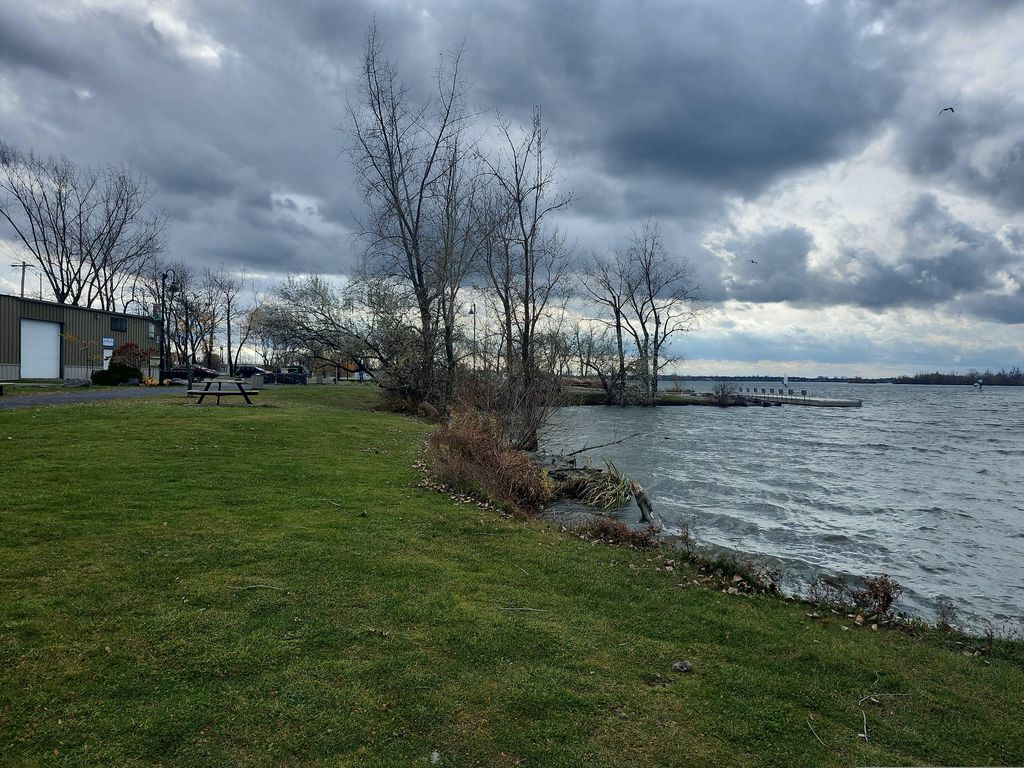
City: montreal